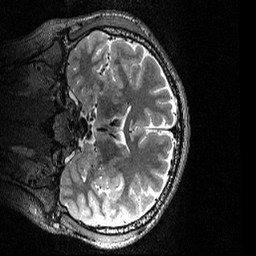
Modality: T2w
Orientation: coronal
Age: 19
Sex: male
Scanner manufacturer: siemens
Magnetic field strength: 3 T
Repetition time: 3.2 s
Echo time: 0.56 s